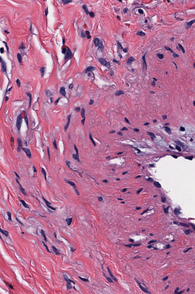
Tumor epithelial tissue: no
Tumor-associated stroma tissue: yes
Normal tissue: no